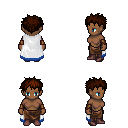
a pixel art fantasy rpg character, female body template, human, dark skin, white trimmed cape, robe skirt, brown bedhead hairstyle, leather bracers, maroon shoes, four views (front, back, left, right), 2x2 character sprite sheet, small pixel art, hard edges, no anti-aliasing